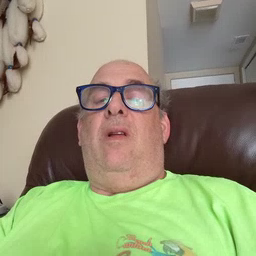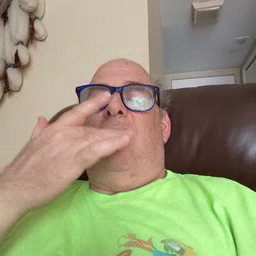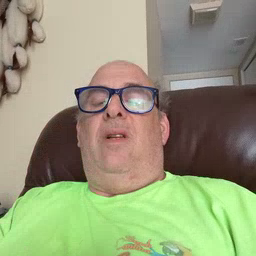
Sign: taste